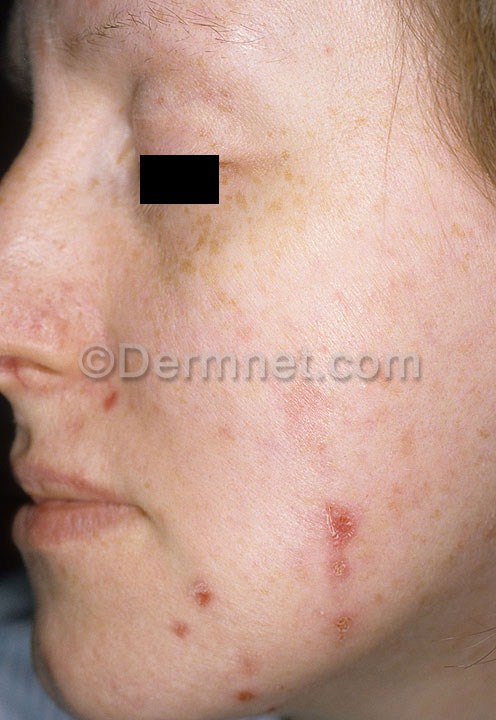
Disease: Acne and Rosacea Photos